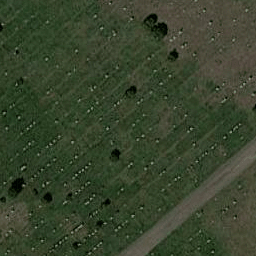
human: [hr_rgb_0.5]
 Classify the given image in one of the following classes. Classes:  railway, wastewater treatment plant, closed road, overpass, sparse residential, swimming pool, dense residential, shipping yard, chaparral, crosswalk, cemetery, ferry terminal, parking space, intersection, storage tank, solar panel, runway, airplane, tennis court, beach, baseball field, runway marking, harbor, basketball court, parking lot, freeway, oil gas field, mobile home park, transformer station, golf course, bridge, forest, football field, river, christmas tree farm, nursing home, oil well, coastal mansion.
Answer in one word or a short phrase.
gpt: cemetery